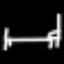
Label: bed